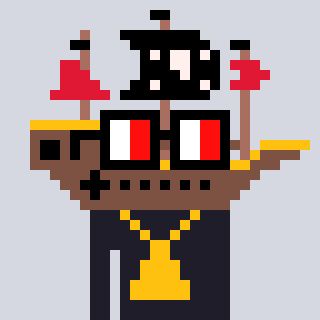
a pixel art character with square glasses with black frames and red eyes, a pirateship-shaped head and a grayscale-colored body on a cool background